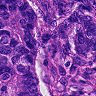
Metastatic tissue present: yes